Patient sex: M
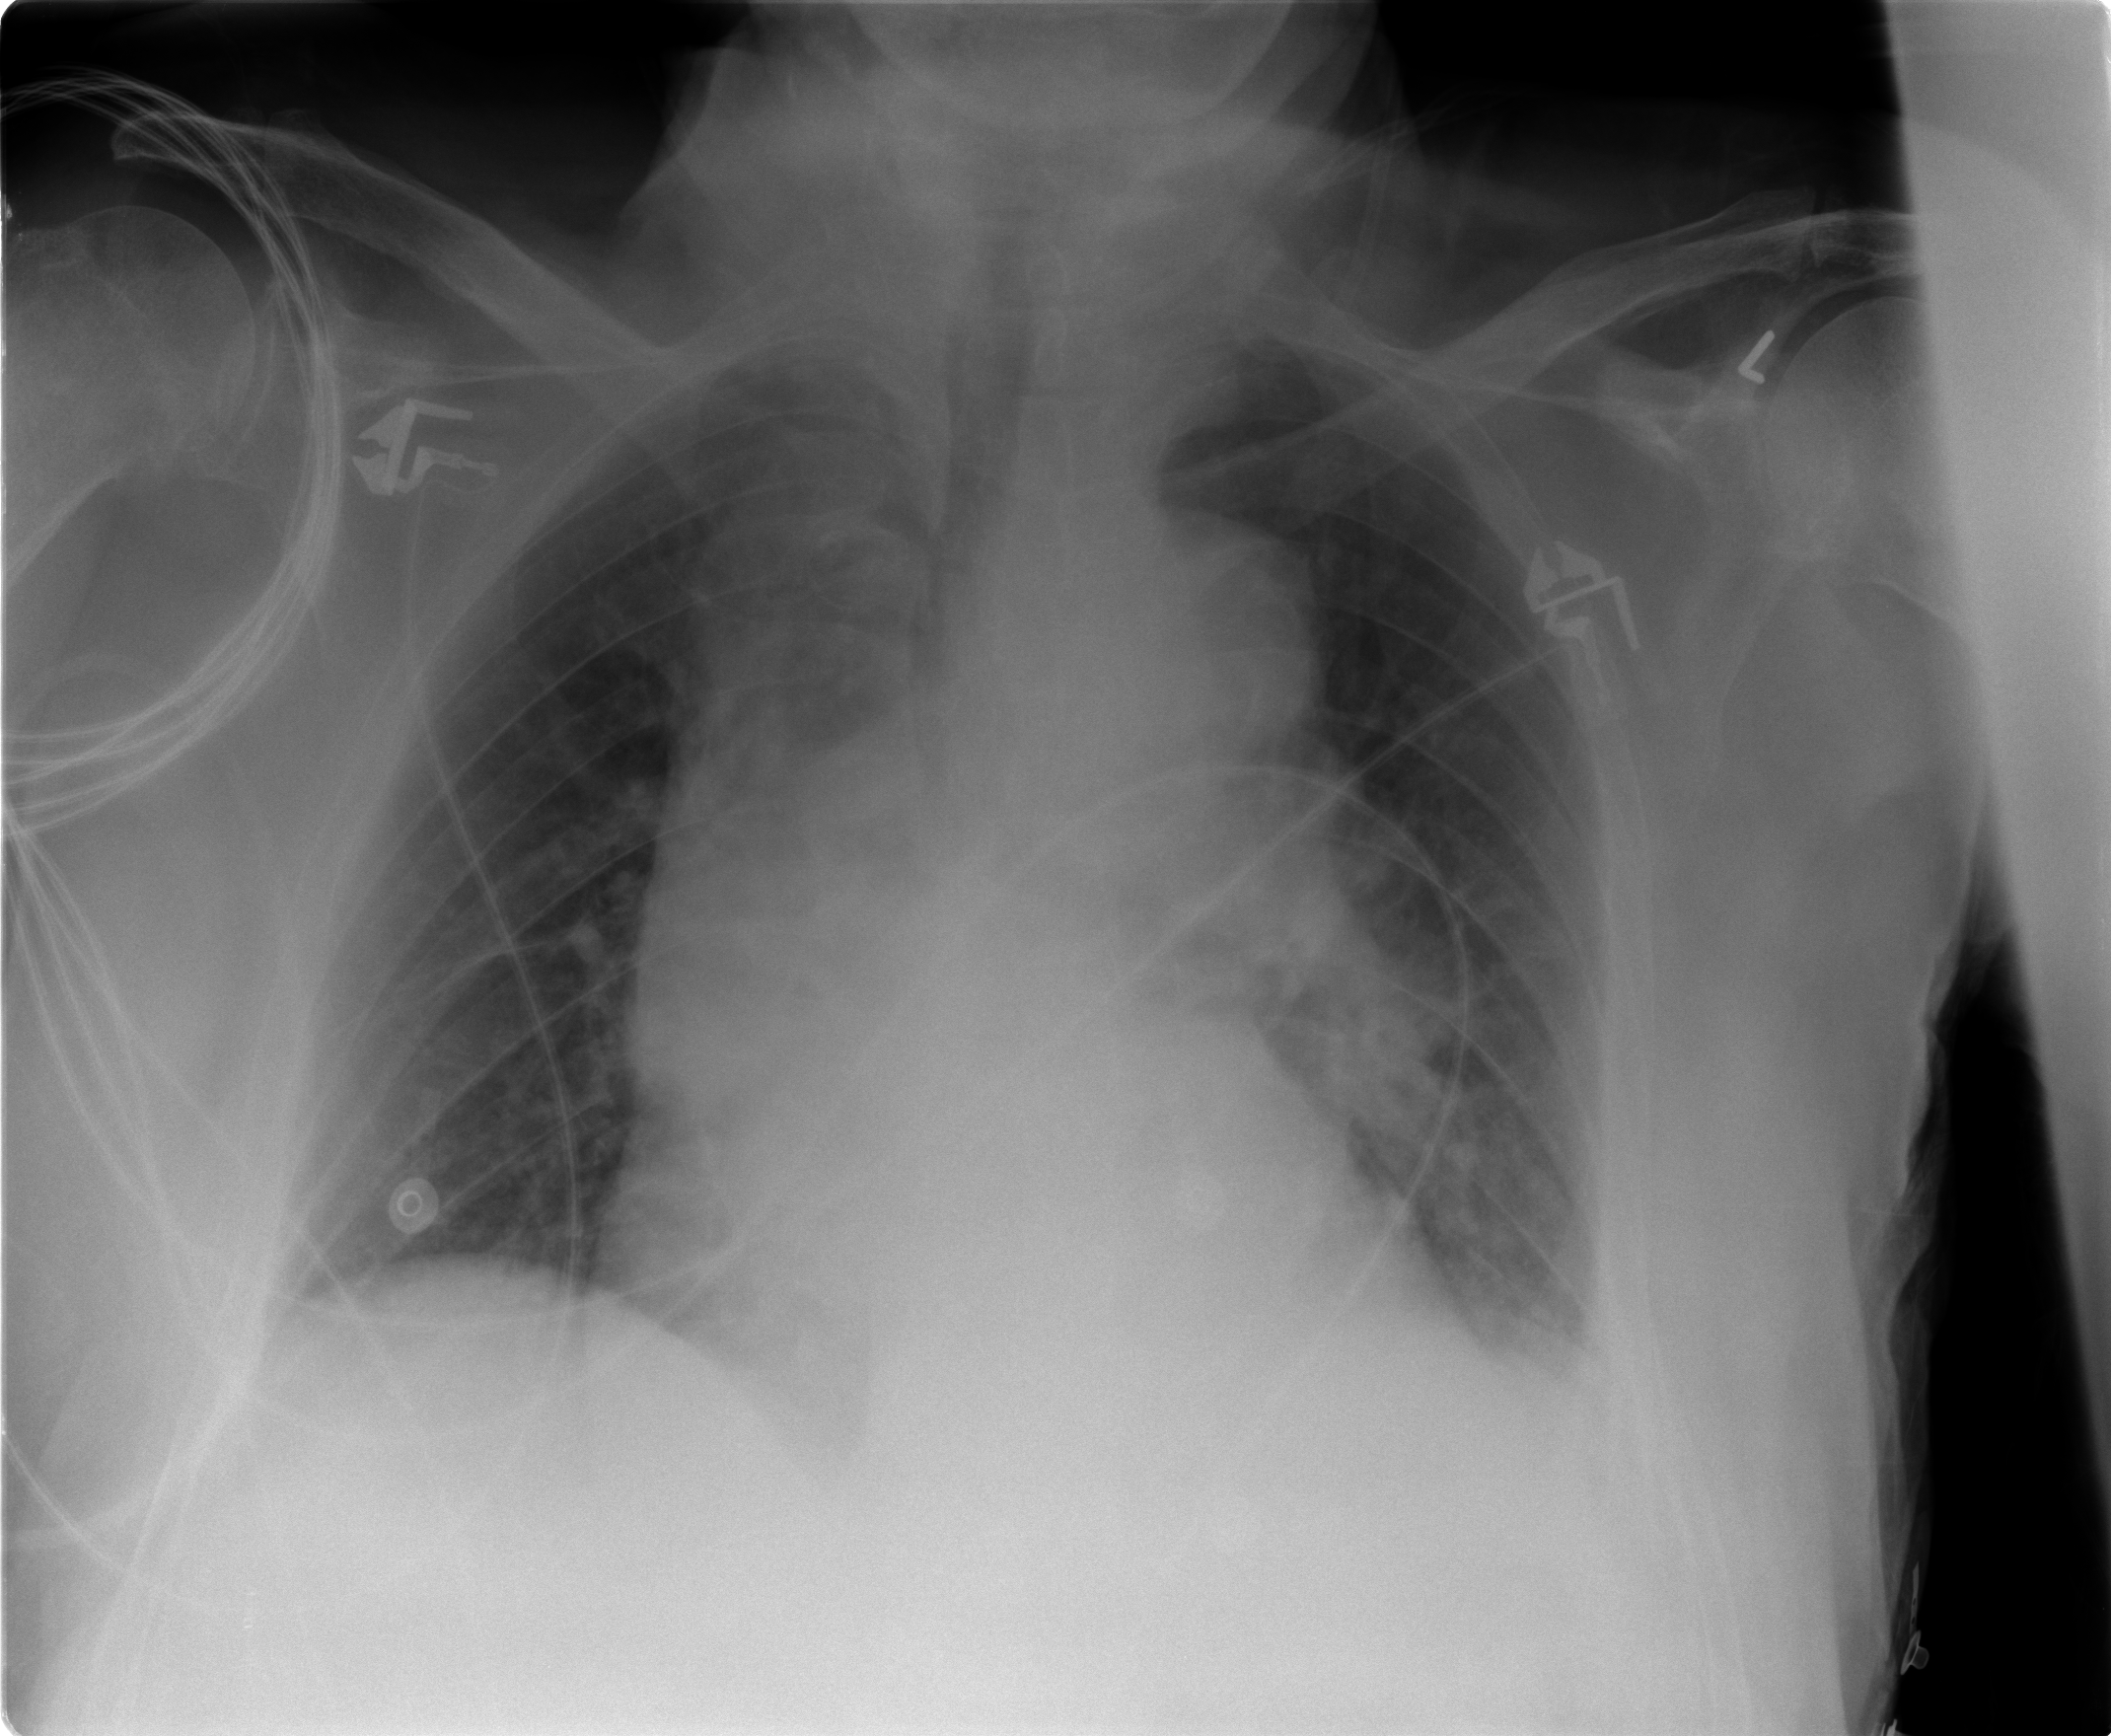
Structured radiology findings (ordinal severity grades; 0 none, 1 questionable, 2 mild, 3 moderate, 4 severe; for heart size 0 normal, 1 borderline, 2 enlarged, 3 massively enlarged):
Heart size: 1
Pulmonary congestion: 1
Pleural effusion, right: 0
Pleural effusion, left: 2
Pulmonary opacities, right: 0
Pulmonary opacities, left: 0
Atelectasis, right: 2
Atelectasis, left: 2